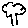
Label: tree